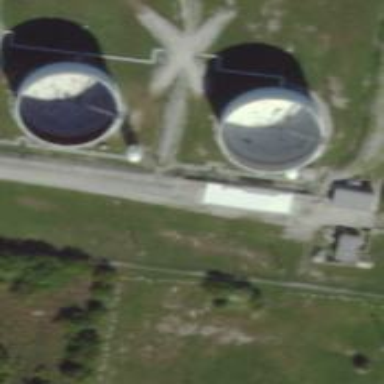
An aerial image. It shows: Storage tank with man-made structure.